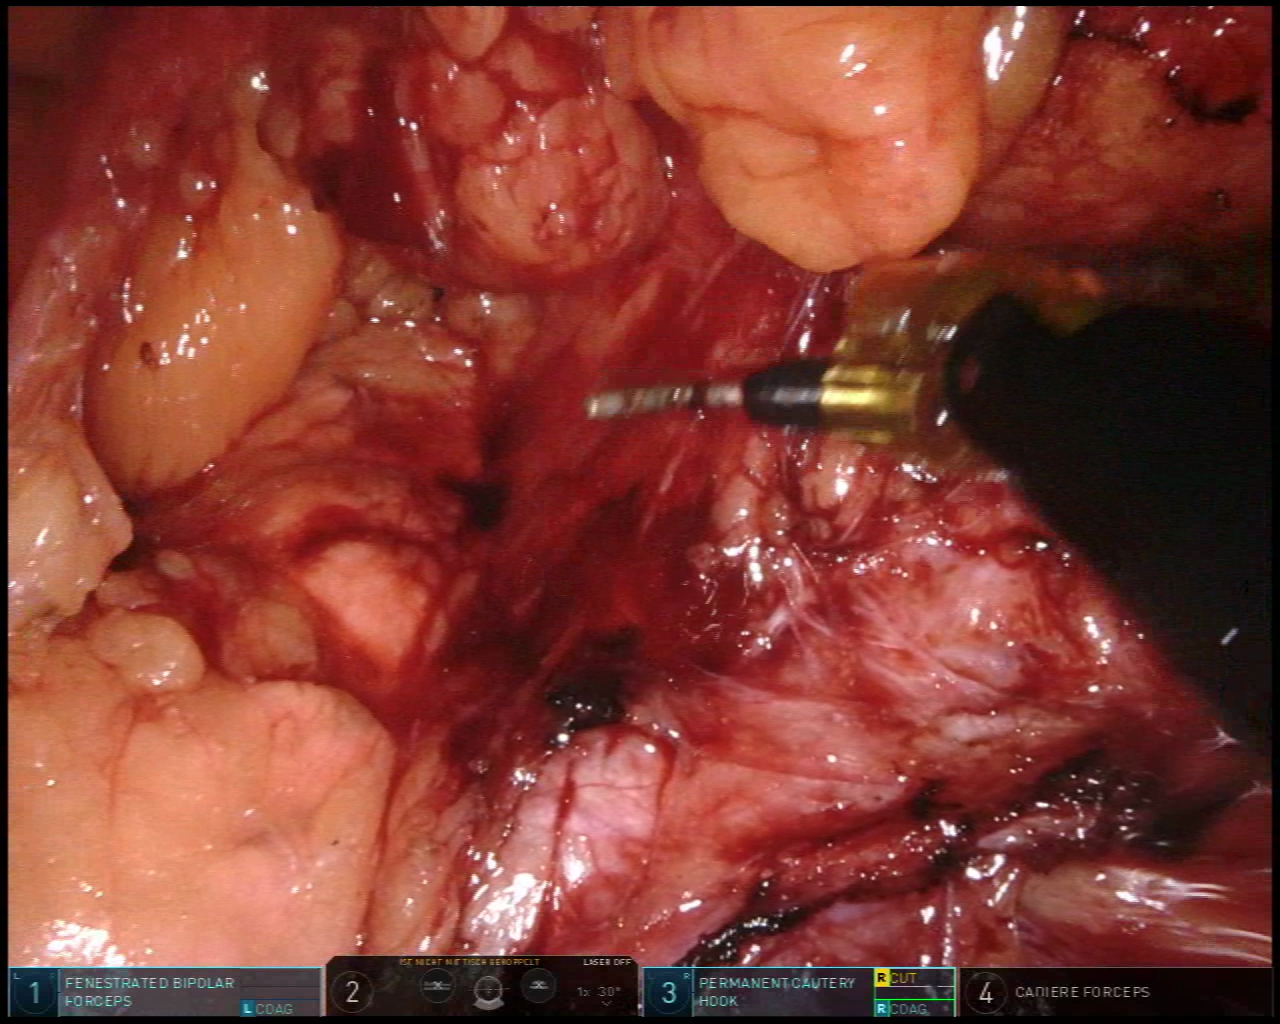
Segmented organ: pancreas
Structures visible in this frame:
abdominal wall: no
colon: no
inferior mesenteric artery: no
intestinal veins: no
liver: no
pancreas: yes
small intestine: no
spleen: no
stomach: no
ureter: no
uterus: no
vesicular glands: no